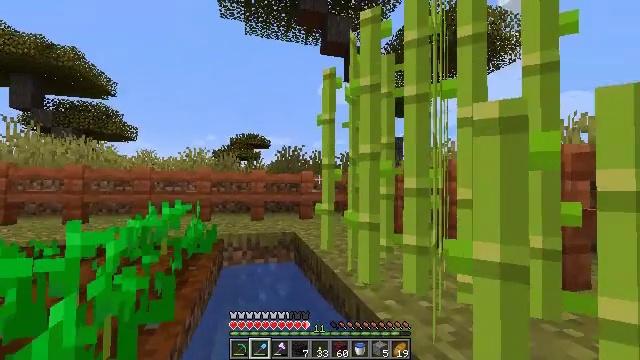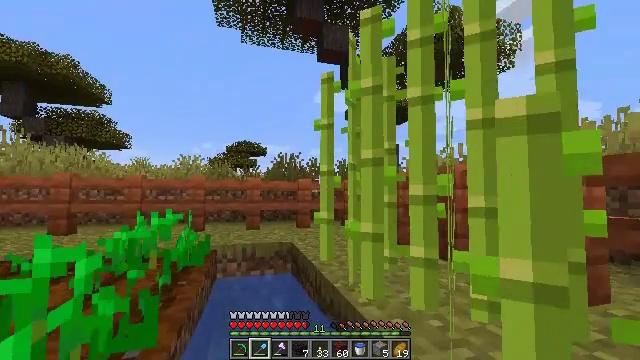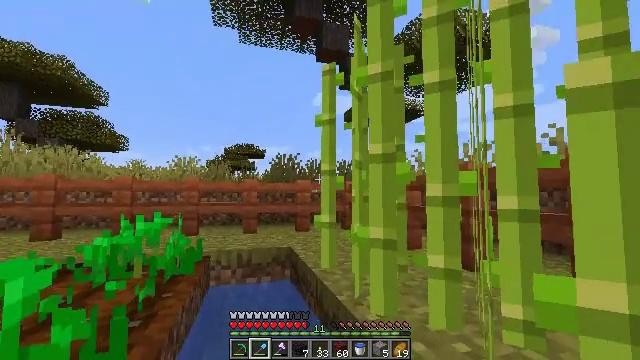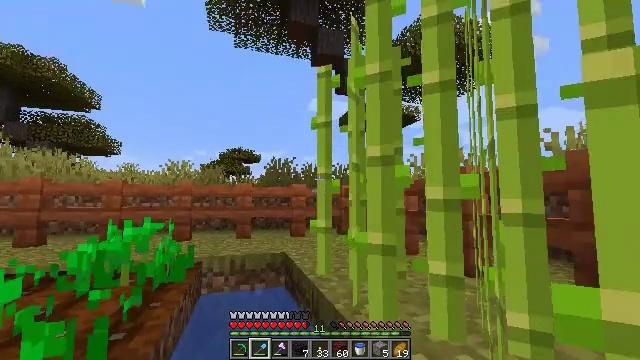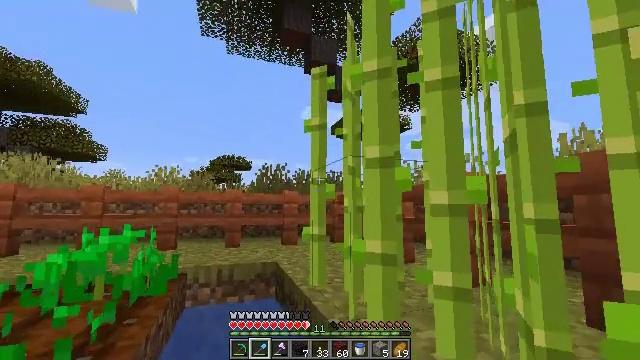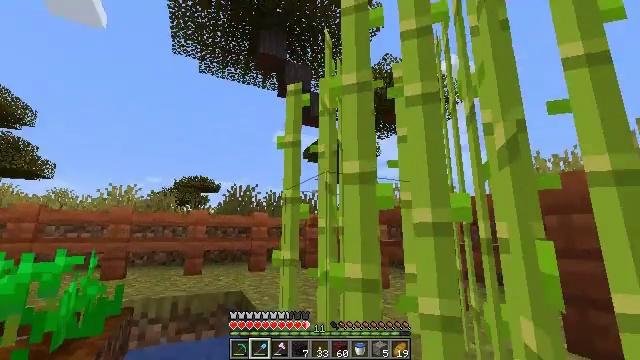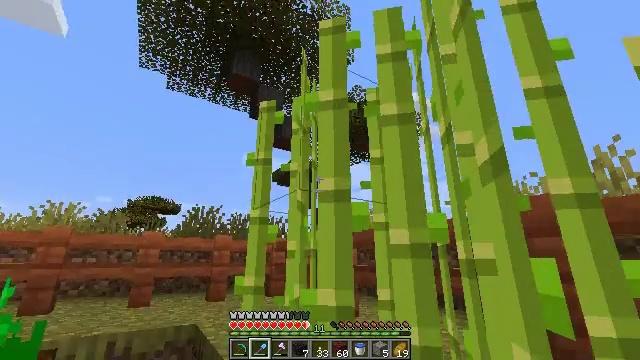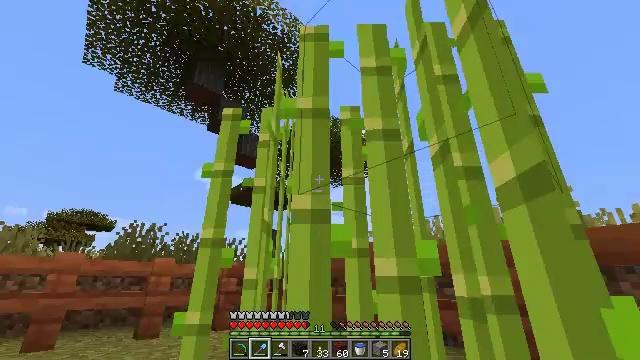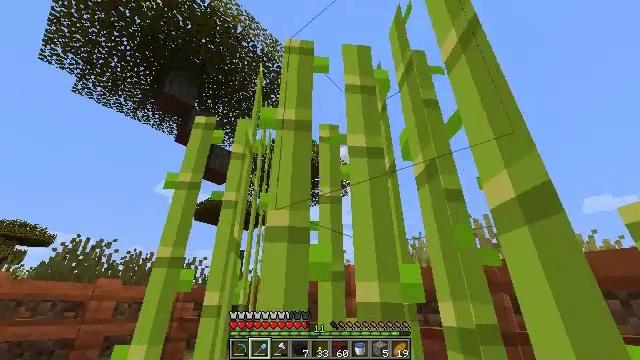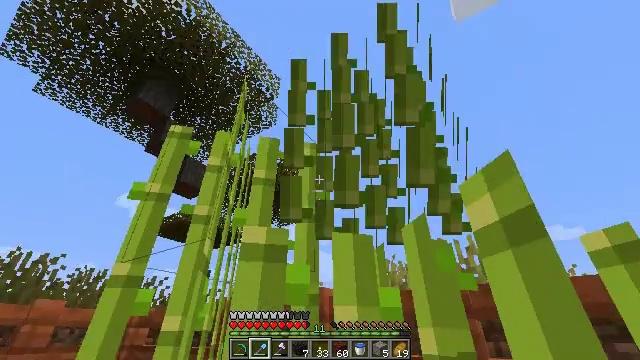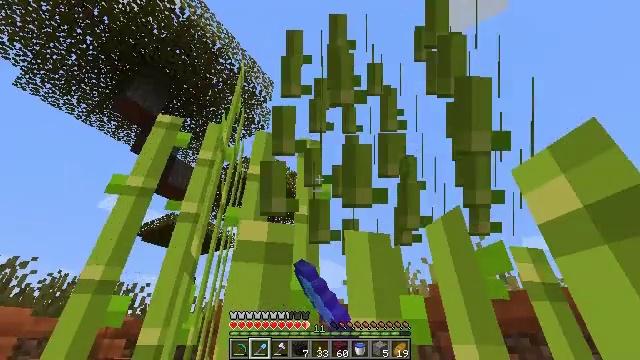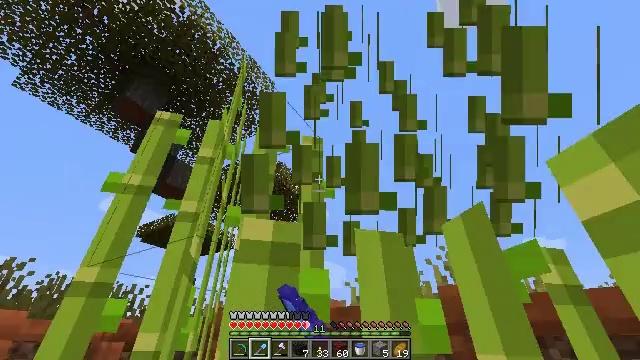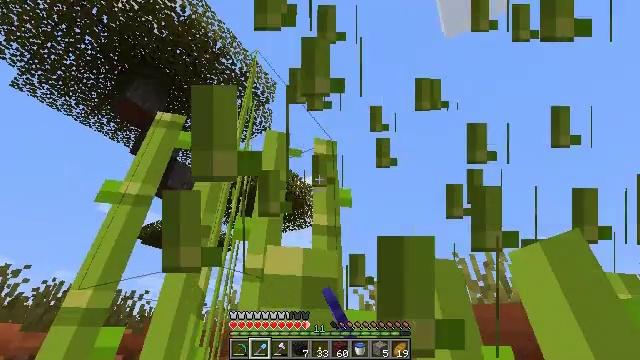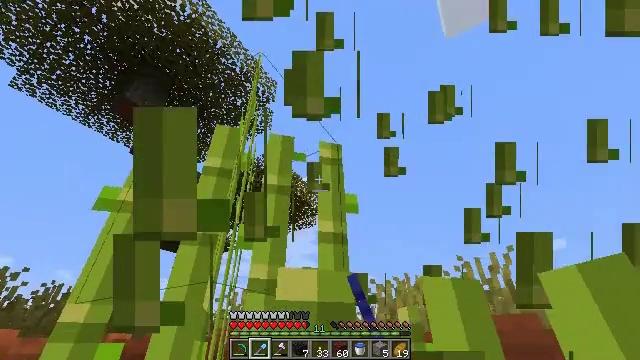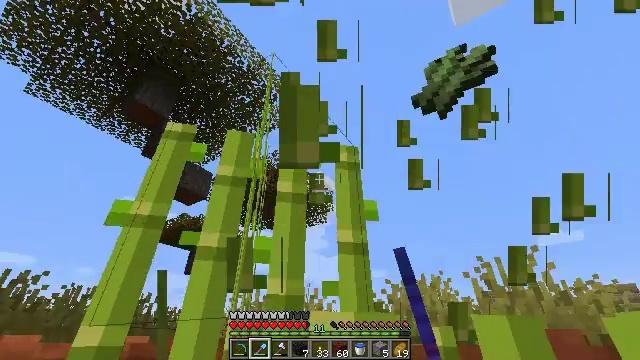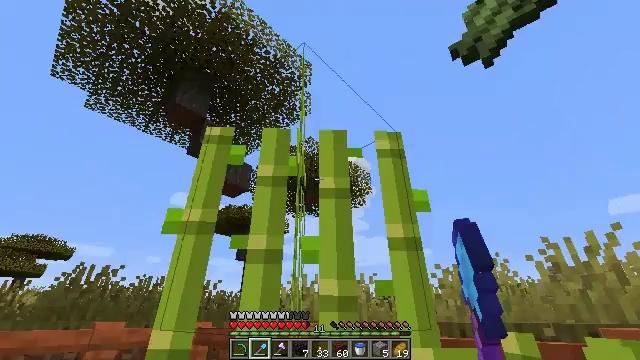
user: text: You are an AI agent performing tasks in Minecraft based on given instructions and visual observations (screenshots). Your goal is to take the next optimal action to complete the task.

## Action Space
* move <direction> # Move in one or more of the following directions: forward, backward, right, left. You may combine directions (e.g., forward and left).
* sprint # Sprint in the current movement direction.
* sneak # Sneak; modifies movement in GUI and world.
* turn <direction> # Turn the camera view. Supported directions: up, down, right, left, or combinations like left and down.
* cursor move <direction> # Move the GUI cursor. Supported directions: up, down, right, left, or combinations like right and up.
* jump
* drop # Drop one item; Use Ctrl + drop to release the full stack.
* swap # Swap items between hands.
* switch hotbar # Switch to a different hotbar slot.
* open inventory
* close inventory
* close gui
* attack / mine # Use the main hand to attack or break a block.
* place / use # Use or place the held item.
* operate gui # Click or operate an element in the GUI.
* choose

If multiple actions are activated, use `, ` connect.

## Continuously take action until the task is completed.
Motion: motion action
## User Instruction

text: Cut down the sugar cane stalks.
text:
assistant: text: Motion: move forward, turn up
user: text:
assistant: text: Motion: move forward
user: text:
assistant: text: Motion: move forward, turn right and up
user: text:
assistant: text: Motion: move forward, turn right and up
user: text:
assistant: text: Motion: move forward, turn right and up
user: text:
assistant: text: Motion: move forward, turn right and up
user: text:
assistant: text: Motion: move forward, turn right and up
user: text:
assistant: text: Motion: move forward and move right, turn right and up
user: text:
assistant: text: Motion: move forward and move right, turn right and up, attack / mine
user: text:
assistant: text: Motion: move forward and move right, turn right and up, attack / mine, jump
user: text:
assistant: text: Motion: move forward and move right, attack / mine, jump
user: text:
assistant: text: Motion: move forward and move right, jump
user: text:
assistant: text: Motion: move forward and move right, jump
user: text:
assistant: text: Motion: move forward and move right, turn left and down, jump
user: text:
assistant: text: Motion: move forward and move right, turn left and down, jump
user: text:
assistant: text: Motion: move forward and move right, turn left and down
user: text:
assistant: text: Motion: move forward and move right, turn left and down
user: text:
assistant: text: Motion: move forward and move right, turn left and down, attack / mine
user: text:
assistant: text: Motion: move forward and move right, attack / mine
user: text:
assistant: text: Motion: move forward and move right, attack / mine
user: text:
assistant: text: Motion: move forward and move right, turn down
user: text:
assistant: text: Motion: move forward and move right, turn down, jump
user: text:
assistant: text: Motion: jump